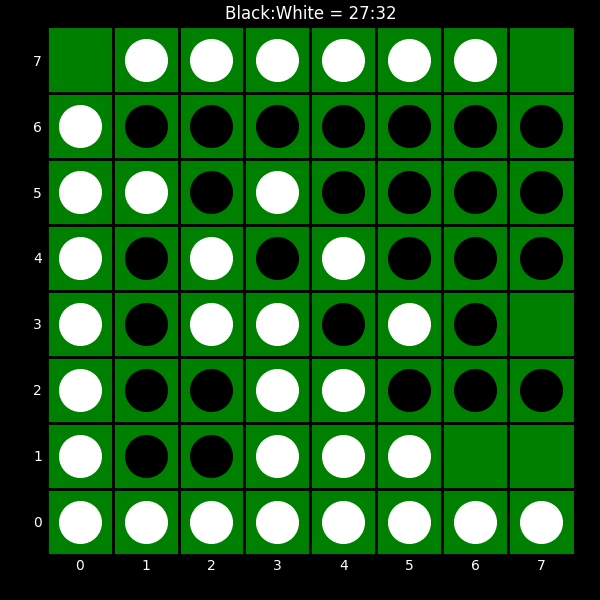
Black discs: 27
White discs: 32